Question: I designed a very basic looking box in Photoshop that I would like to use to show product information inside of. It basically consists of a Header, Body and Button (each a separate image) that look like the image below.
How can I use CSS/HTML to piece these together? I just need to show header text in the top box and bullet points in the body area, but not sure how to actually build this from the image files.
I know the HTML will look as such, I am just confused as to how to actually build the box, such as stacking the images and overlaying the button in that position over the body.
'''
<div id="product_box">
<div id="header">Title Here</div>
<div id="body">
<ul>
<li>Point here</li>
<li>Point here</li>
<li>Point here</li>
</ul>
</div>
<div id="button></div>
</div>
'''

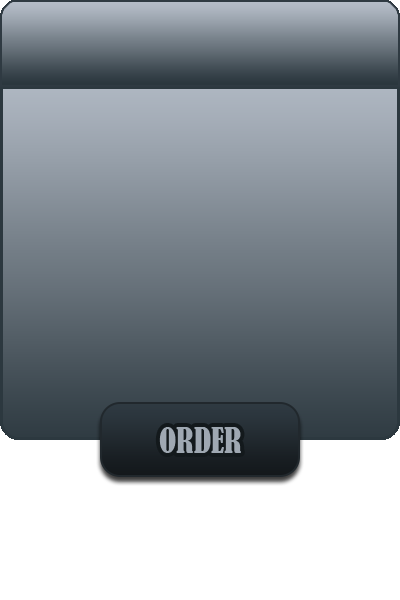
Answer: Well Have a look at:
<URL>
You don't have to change your 'html' markup just use 'css':
Here is relevant CSS:
'''
#product_box{
border:2px solid #bbc;
border-radius:15px;
display:block;
width:50%;
height:100%;
position:relative;
box-shadow: 5px 5px 5px rgba(0,0,0,0.5);
padding:0px; !important
background: #b5bdc8; /* Old browsers */
/* Gradient */
background: -moz-linear-gradient(top, #b5bdc8 0%, #828c95 36%, #28343b 100%); /* FF3.6+ */
background: -webkit-gradient(linear, left top, left bottom, color-stop(0%,#b5bdc8), color-stop(36%,#828c95), color-stop(100%,#28343b)); /* Chrome,Safari4+ */
background: -webkit-linear-gradient(top, #b5bdc8 0%,#828c95 36%,#28343b 100%); /* Chrome10+,Safari5.1+ */
background: -o-linear-gradient(top, #b5bdc8 0%,#828c95 36%,#28343b 100%); /* Opera 11.10+ */
background: -ms-linear-gradient(top, #b5bdc8 0%,#828c95 36%,#28343b 100%); /* IE10+ */
background: linear-gradient(to bottom, #b5bdc8 0%,#828c95 36%,#28343b 100%); /* W3C */
filter: progid:DXImageTransform.Microsoft.gradient( startColorstr='#b5bdc8', endColorstr='#28343b',GradientType=0 ); /* IE6-9 */
}
#header{
background:#aaf;
width:100%;
height:50px;
border:0px;
border-bottom:1px solid #99b;
padding-top:15px;
padding-bottom:15px;
border-radius:5px;
background: #b5bdc8; /* Old browsers */
/* gradient */
background: -moz-linear-gradient(top, #b5bdc8 0%, #828c95 36%, #28343b 100%); /* FF3.6+ */
background: -webkit-gradient(linear, left top, left bottom, color-stop(0%,#b5bdc8), color-stop(36%,#828c95), color-stop(100%,#28343b)); /* Chrome,Safari4+ */
background: -webkit-linear-gradient(top, #b5bdc8 0%,#828c95 36%,#28343b 100%); /* Chrome10+,Safari5.1+ */
background: -o-linear-gradient(top, #b5bdc8 0%,#828c95 36%,#28343b 100%); /* Opera 11.10+ */
background: -ms-linear-gradient(top, #b5bdc8 0%,#828c95 36%,#28343b 100%); /* IE10+ */
background: linear-gradient(to bottom, #b5bdc8 0%,#828c95 36%,#28343b 100%); /* W3C */
filter: progid:DXImageTransform.Microsoft.gradient( startColorstr='#b5bdc8', endColorstr='#28343b',GradientType=0 ); /* IE6-9 */
}
#body{
padding-bottom:15px;
}
#button{
background:#756;
border:1px solid #645;
display:block;
width:150px;
height:50px;
border-radius:5px;
position:absolute;
bottom:-25px;
right:33%;
color:#fff;
box-shadow:5px 5px 5px rgba(0,0,0,0.4);
text-align:center;
font-weight:bolder;
font-size:15px;
background: #b5bdc8; /* Old browsers */
/* Gradient */
background: -moz-linear-gradient(top, #b5bdc8 0%, #828c95 36%, #28343b 100%); /* FF3.6+ */
background: -webkit-gradient(linear, left top, left bottom, color-stop(0%,#b5bdc8), color-stop(36%,#828c95), color-stop(100%,#28343b)); /* Chrome,Safari4+ */
background: -webkit-linear-gradient(top, #b5bdc8 0%,#828c95 36%,#28343b 100%); /* Chrome10+,Safari5.1+ */
background: -o-linear-gradient(top, #b5bdc8 0%,#828c95 36%,#28343b 100%); /* Opera 11.10+ */
background: -ms-linear-gradient(top, #b5bdc8 0%,#828c95 36%,#28343b 100%); /* IE10+ */
background: linear-gradient(to bottom, #b5bdc8 0%,#828c95 36%,#28343b 100%); /* W3C */
filter: progid:DXImageTransform.Microsoft.gradient( startColorstr='#b5bdc8', endColorstr='#28343b',GradientType=0 ); /* IE6-9 */
}
div{
text-align:center;
color:#fff;
font-weight:bold;
}
'''
And Here is output of that:

---
According to your comment here is updated code:
<URL>
and its output:

---
Hope it helps.